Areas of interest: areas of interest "Institute of Urban Environment, Chinese Academy of Sciences"
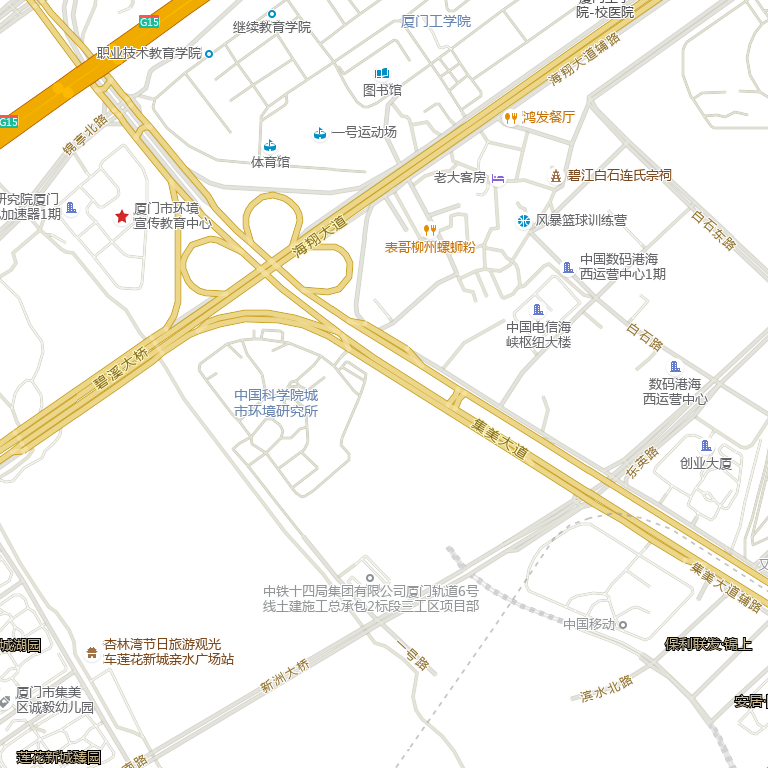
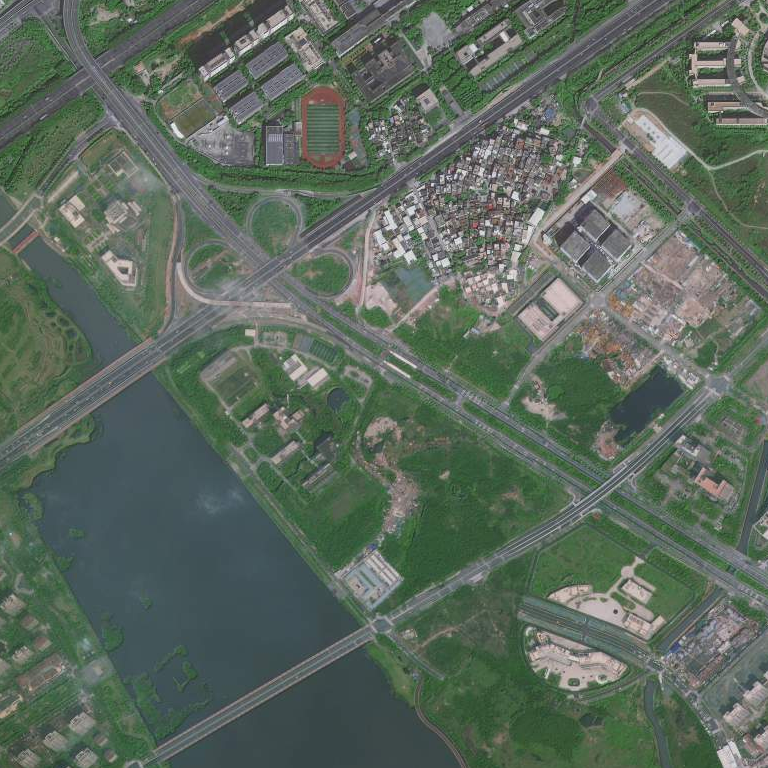